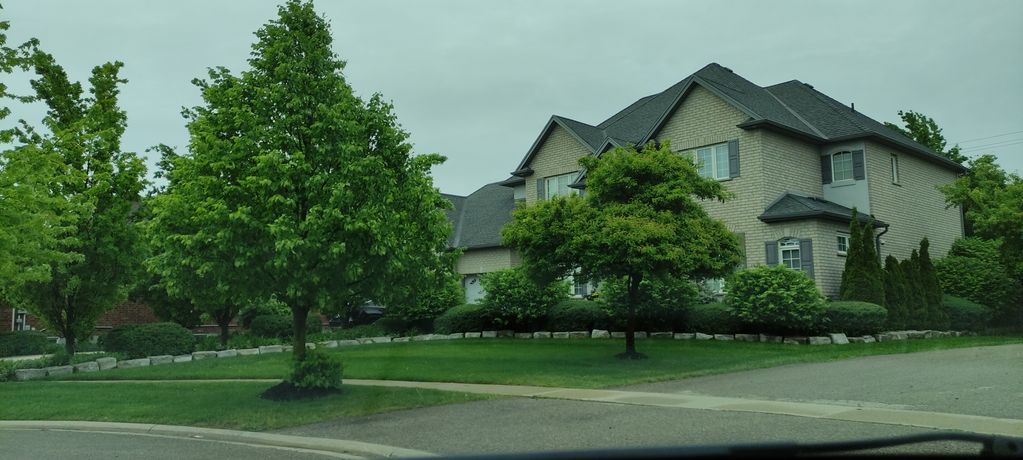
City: kitchener-waterloo